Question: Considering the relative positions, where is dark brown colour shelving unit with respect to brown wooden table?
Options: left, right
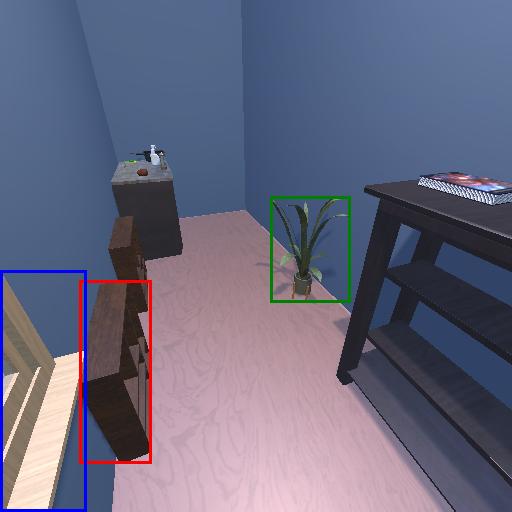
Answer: left